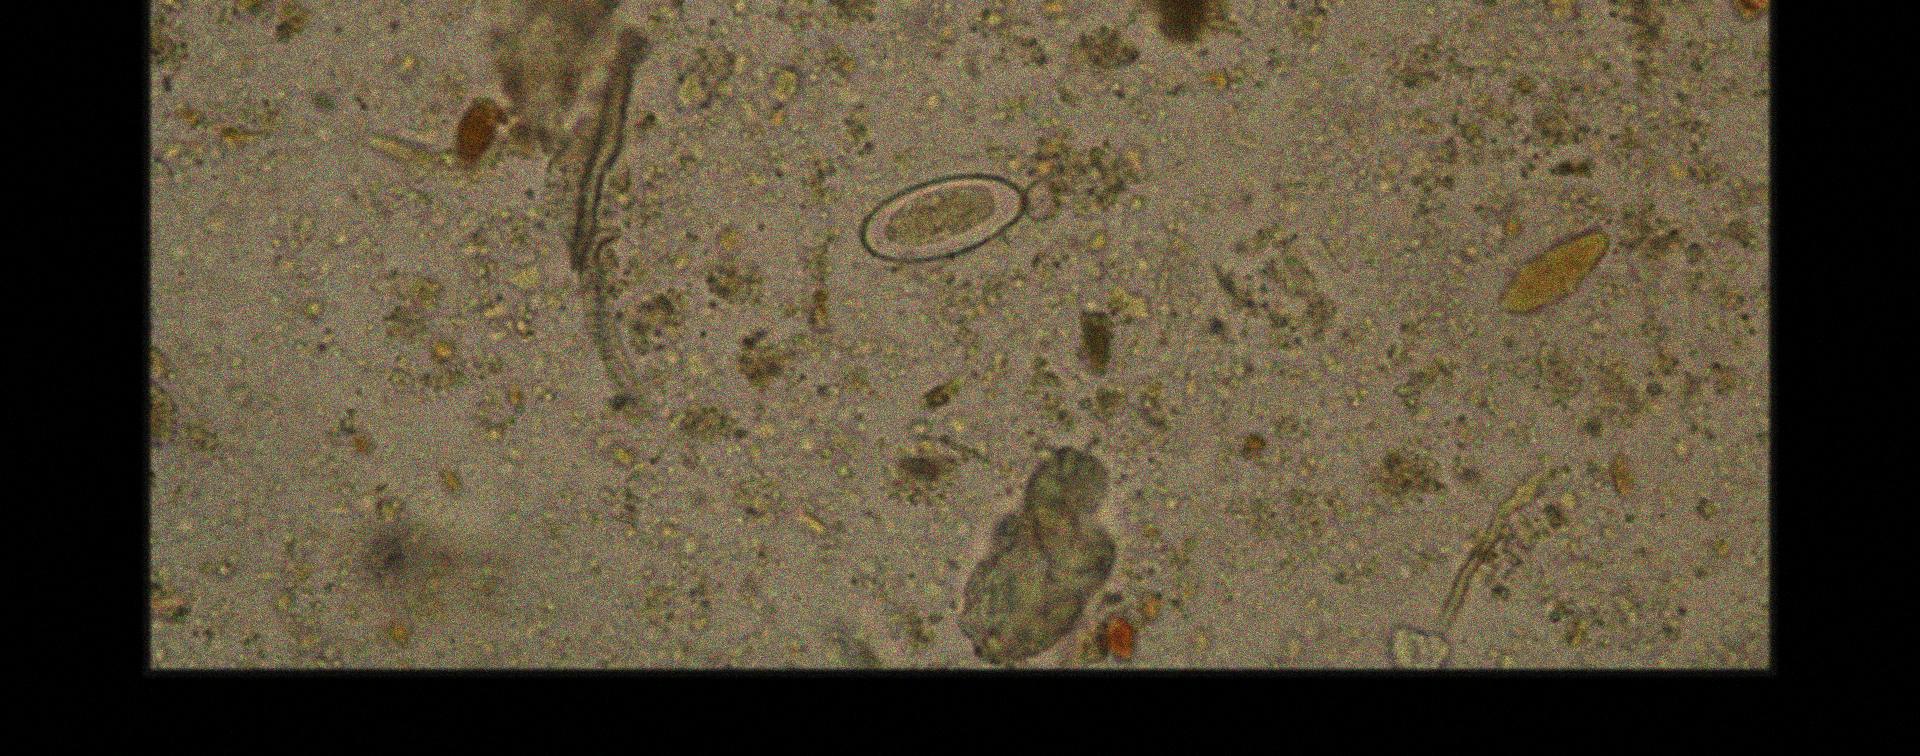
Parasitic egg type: Enterobius vermicularis